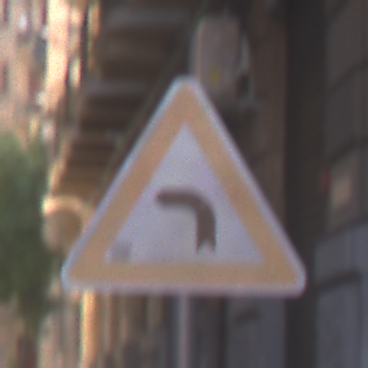
Verkehrszeichen: KurveLinks
Umgebung: Outdoor, Urban
Tageszeit: MorningAfternoon
Wetter: PartlyCloudy
Licht: Natural
Jahreszeit: NotSpecified
Kontrast: MediumContrast